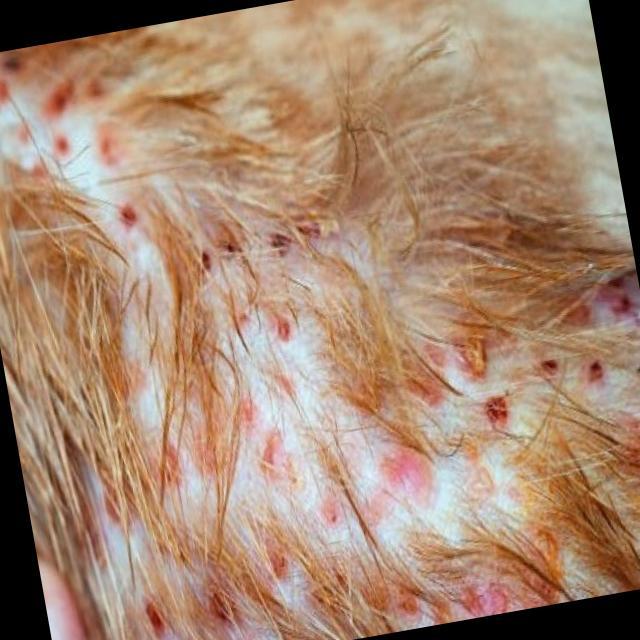
Canine fungal skin infection — characterized by alopecia, scaling, crusting, and circular lesions. Common agents include Malassezia and Candida species.